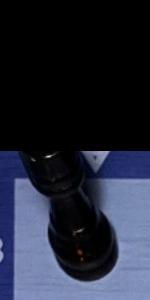
Label: Rook_Black